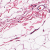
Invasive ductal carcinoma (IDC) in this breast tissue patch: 0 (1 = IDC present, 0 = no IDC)